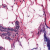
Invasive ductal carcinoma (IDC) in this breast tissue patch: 0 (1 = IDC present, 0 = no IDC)